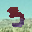
Label: 3